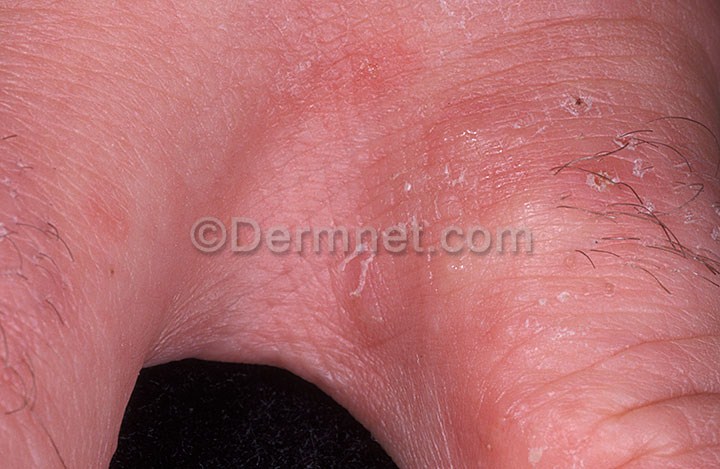
Disease: Scabies Lyme Disease and other Infestations and Bites